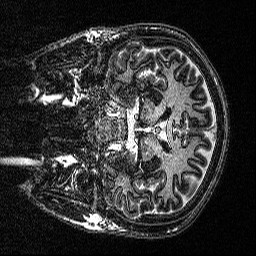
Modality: MP2RAGE
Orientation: coronal
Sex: male
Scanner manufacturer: siemens
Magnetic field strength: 3 T
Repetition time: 5 s
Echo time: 0.00292 s